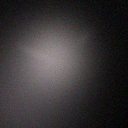
Screen state: off